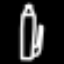
Label: pencil